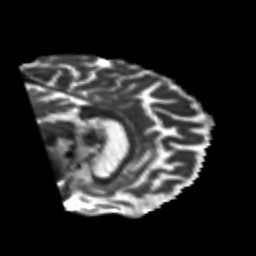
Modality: T2w
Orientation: sagittal
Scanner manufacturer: siemens
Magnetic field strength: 3 T
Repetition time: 6.8 s
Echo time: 0.093 s